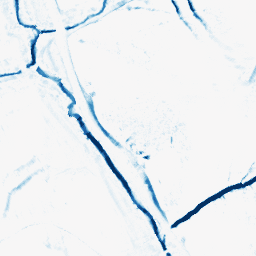
Category: morphological
Decomposition family: morphological_diamond
Decomposition parameters: operation: closing
radius: 5
Upsampling method: bicubic_16x
Upsampling parameters: scale: 16
Upsampling scale: 16